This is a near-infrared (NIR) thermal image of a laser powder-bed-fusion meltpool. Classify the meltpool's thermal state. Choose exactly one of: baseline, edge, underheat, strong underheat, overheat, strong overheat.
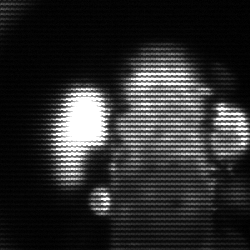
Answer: strong underheat